Question:
This is caused when you have an app.config which is zero bytes. The error appears to come from Windows - even WinDBG won't launch it.
I know it's completely invalid to have a zero byte app.config, but what causes this error, where does it come from and why does it happen?
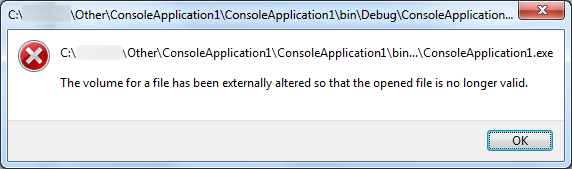
Answer: '''
//
// MessageId: ERROR_FILE_INVALID
//
// MessageText:
//
// The volume for a file has been externally altered so that the opened file is no longer valid.
//
#define ERROR_FILE_INVALID 1006L
'''
Copied from the WinError.h Windows SDK header file. The symbolic error code here is obviously much more pertinent than the boilerplate error message text. This is not quite unusual. I can see it being used inside the SSCLI20 source code (the open source version of the CLR) in code that checks if the executable has the proper PE32 file header and the .NET header present in a managed assembly. Clearly that doesn't apply here.
Nevertheless, the CLR is interested in the app.exe.config file at a very early moment in the bootstrapping stage. Elements like '<supportedRuntime>' must be parsed before the CLR can get started. Clearly this code is not happy with an empty .config file. The CLR code is awesome like that, it never does the 'let's stumble on anyway' cop-out.